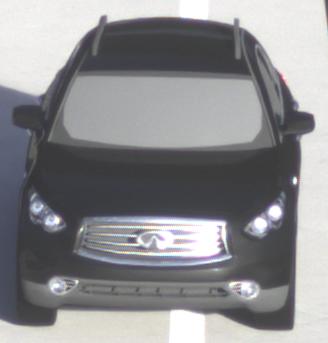
Make: Infiniti
Model: FX 37
Detailed model: FX (S51)
Model produced from: 2012/07
Model produced until: 2013/10
Doors: 5
Color: black
Road condition: dry road
Daytime: sunrise or sunset
Contrast: medium contrast